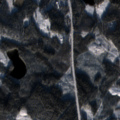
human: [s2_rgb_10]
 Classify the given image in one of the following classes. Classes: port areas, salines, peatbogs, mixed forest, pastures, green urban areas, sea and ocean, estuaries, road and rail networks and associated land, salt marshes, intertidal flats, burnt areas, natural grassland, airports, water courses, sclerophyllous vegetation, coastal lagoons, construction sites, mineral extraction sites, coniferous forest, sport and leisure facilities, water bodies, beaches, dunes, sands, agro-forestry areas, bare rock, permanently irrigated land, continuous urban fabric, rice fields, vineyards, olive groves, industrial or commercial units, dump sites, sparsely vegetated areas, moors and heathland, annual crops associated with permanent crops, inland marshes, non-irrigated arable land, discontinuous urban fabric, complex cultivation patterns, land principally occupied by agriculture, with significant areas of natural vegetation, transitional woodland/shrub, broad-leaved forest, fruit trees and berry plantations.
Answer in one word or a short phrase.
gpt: coniferous forest, mixed forest, transitional woodland/shrub